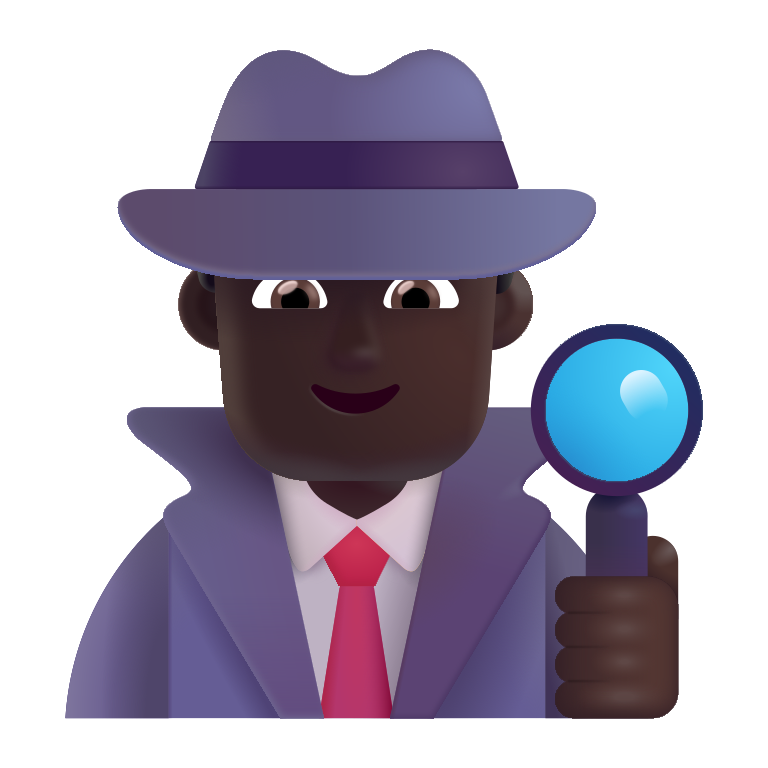
man detective color dark